Question: I am currently trying to create a 2 column list of links, however when a link goes onto multiple lines, it leaves a gap in the next column. I have solved similar problems in the past using <URL>, though this always seems overkill everytime I need to use it. Is there a clean CSS way of achieving this layout without using JQuery plugins and the like?

'''
<ul class="two-col-links">
<li><a href="">About us</a></li>
<li><a href="">Press</a></li>
<li><a href="">NMMT</a></li>
<li><a href="">Careers</a></li>
<li><a href="">Sitemap</a></li>
<li><a href="">Partners &amp; <br>Links</a></li>
<li><a href="">Terms &amp; <br>Conditions</a></li>
</ul>
'''
'''
ul {
width: 200px;
}
li {
width: 100px;
float: left;
display: inline;
}
'''
<URL>
Note on the example above how "Partners & links" leaves a gap on the left hand column - is there a way around this to remove this gap?
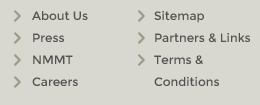
Answer: Using 'float' is a bad idea. Try to use 'column-count' <URL>
Look example:
'''
ul {
width: 200px;
-webkit-column-count: 2;
-moz-column-count: 2;
column-count: 2;
}
li {
width: 100px;
float: left;
display: inline;
}
'''
'''
<ul class="two-col-links">
<li><a href="">About us</a></li>
<li><a href="">Press</a></li>
<li><a href="">NMMT</a></li>
<li><a href="">Careers</a></li>
<li><a href="">Sitemap</a></li>
<li><a href="">Partners &amp; <br>Links</a></li>
<li><a href="">Terms &amp; <br>Conditions</a></li>
</ul>
'''